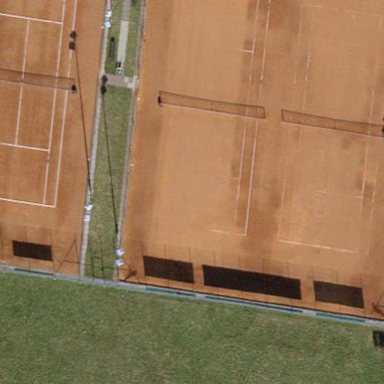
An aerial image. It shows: Tennis court in leisure pitch.